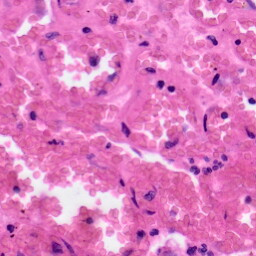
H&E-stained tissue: Colon